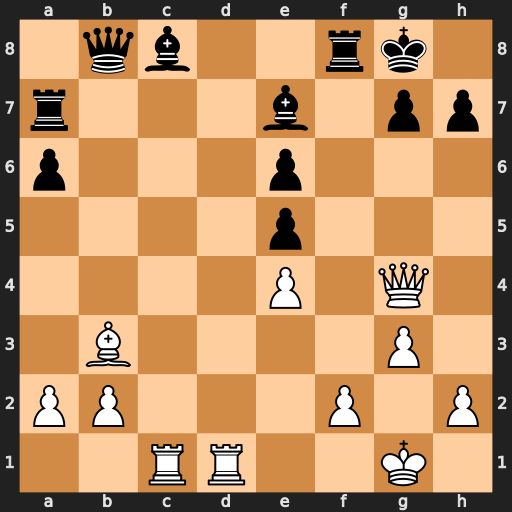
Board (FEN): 1qb2rk1/r3b1pp/p3p3/4p3/4P1Q1/1B4P1/PP3P1P/2RR2K1
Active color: w
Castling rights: -
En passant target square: -
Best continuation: Rxc8 Rxc8 Bxe6+ Kh8 Bxc8